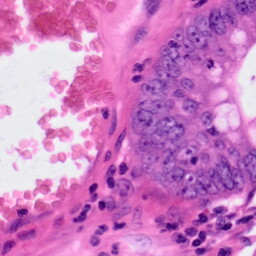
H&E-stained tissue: Colon